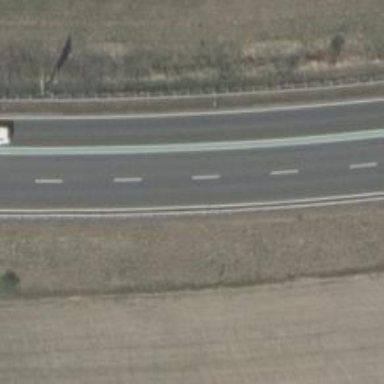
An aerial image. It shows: Asphalt motorway categorized as trunk road.